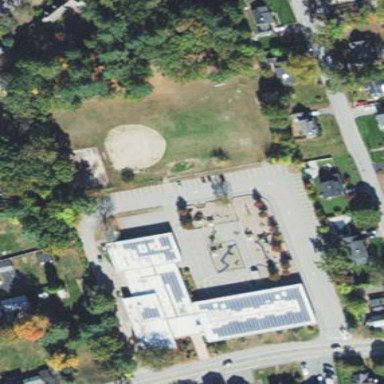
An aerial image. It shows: School.